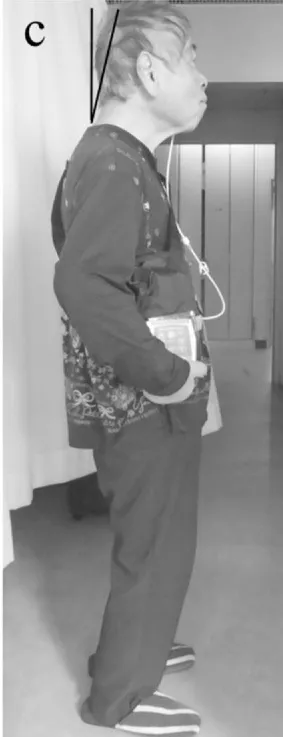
A patient with dropped head before . After infusion of LCIG, the angle of antecollis was reduced in a natural position. And in a position with the neck averted with maximum effort The black line is located between the vertex (Cz) and seventh spinous process.
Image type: radiology (x_ray)